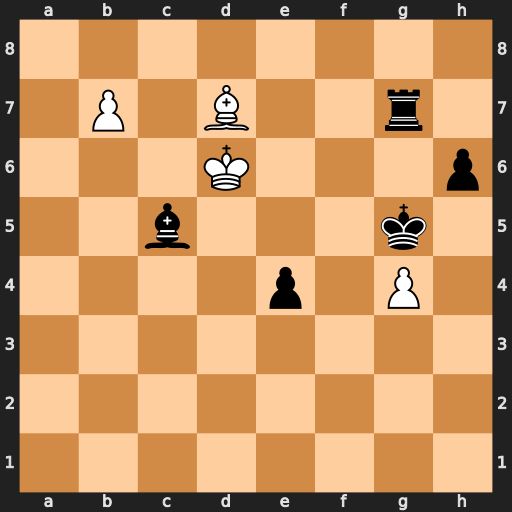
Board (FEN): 8/1P1B2r1/3K3p/2b3k1/4p1P1/8/8/8
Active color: w
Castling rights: -
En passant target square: -
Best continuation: Kxc5 Rxd7 b8=Q